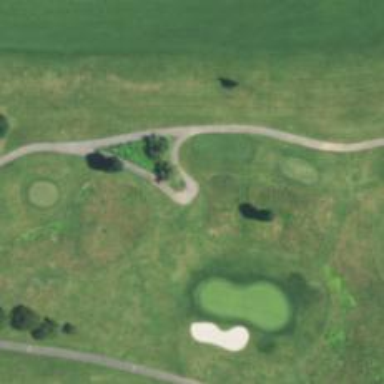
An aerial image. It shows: Pathway for golfing.